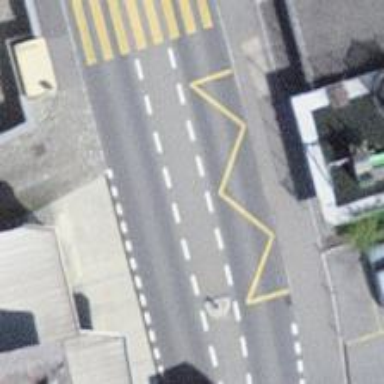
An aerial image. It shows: Bus stop with designated stop position for public transport.